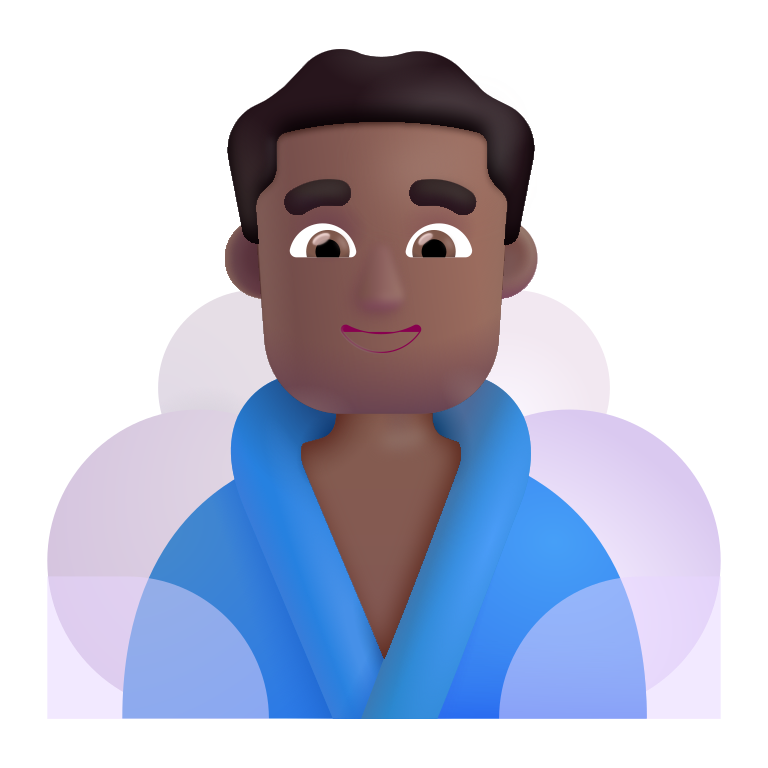
man in steamy room color  dark